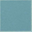
Piece: xx